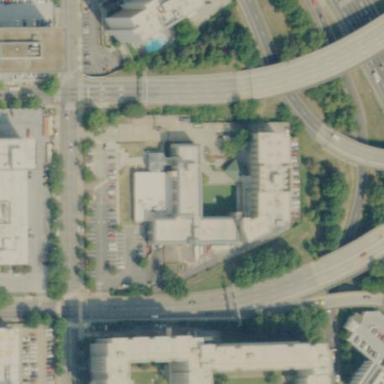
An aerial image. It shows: University building that serves as dormitory.